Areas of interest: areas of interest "Hotel"
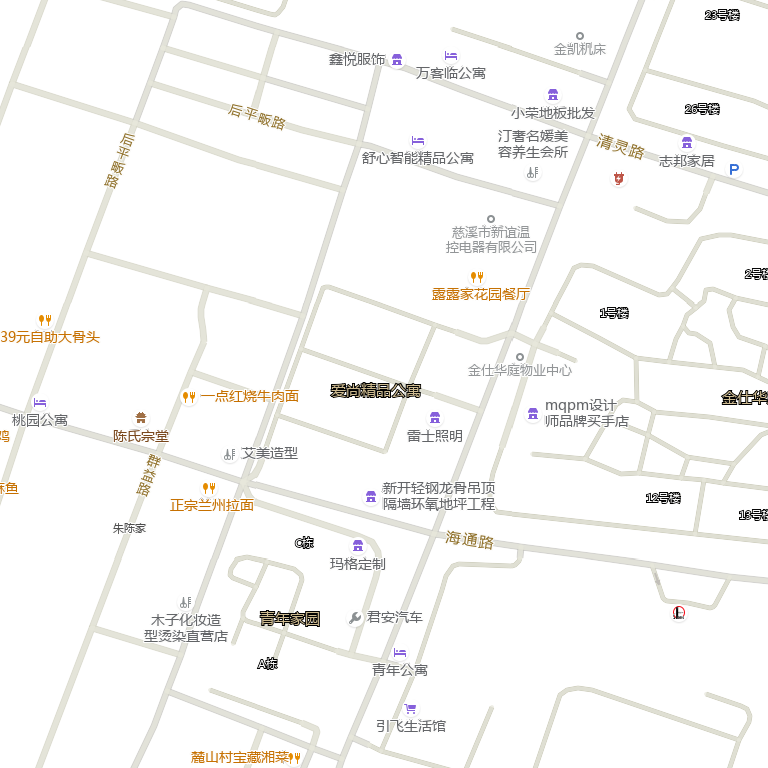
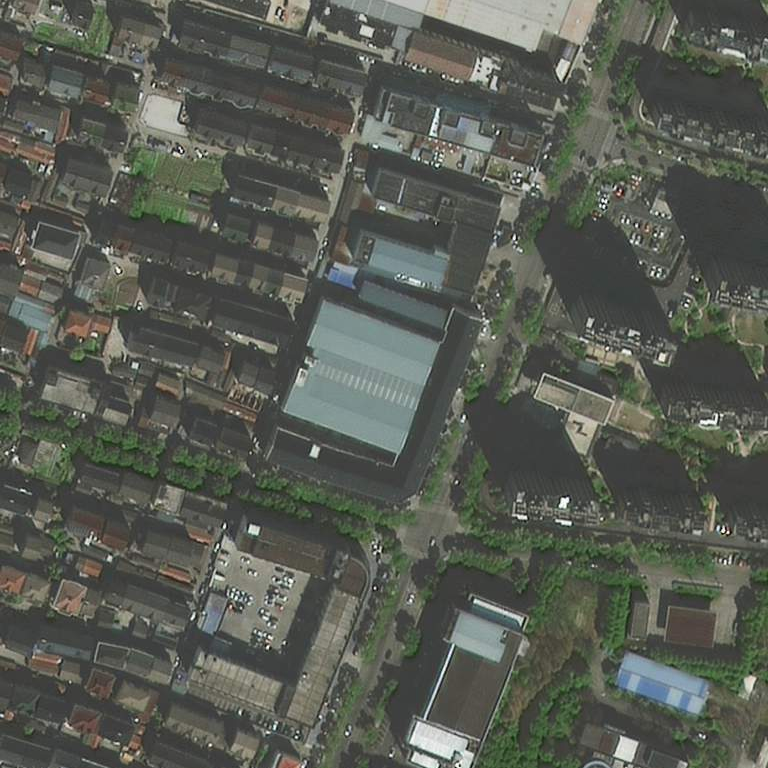